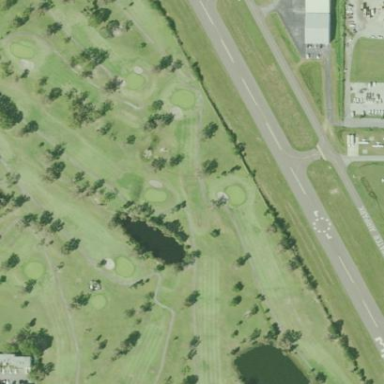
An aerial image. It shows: Golf course surrounded by greenery.